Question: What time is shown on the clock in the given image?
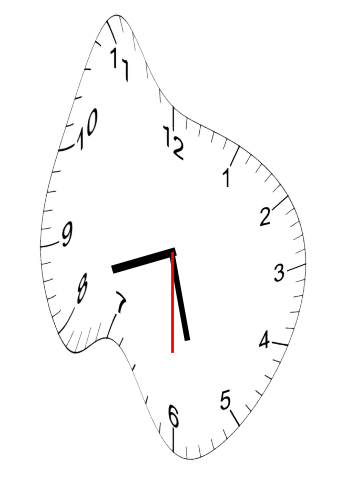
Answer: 08:27:30